Question: I am using Isotope with filters with the following elements as my '.items'.
'''
<div class="item filtername>
<a class="fancybox" href="#fancybox">
<div class="projimage">
<h2>TITLE</h2>
<img class="lazy" src="image.jpg" />
</div><!--PROJIMAGE-->
</a>
</div>
'''
Isotope works, but the weird thing is that 'a' tags seem to move on every other '.item'.
Some end up with the '</a>' in a different position then above, eg:
'''
<div class="item filtername>
<a class="fancybox" href="#fancybox">
<div class="projimage">
<h2>TITLE</h2>
</a><!---WTF???--->
<img class="lazy" src="image.jpg" />
</div><!--PROJIMAGE-->
</div>
'''
I am using Lazy Load and Fancy Box in conjunction with this but I cannot figure out why this is occurring.
Would anyone know why this could be occurring?
The page is here: <URL> if anyone wants to take a look.

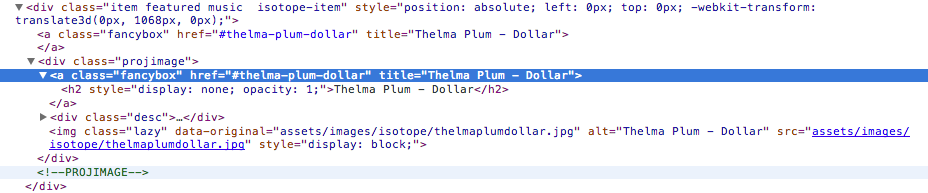
Answer: Found it was my CMS (ModX Revo). For some reason it freaks if you put an a tag within an a tag.